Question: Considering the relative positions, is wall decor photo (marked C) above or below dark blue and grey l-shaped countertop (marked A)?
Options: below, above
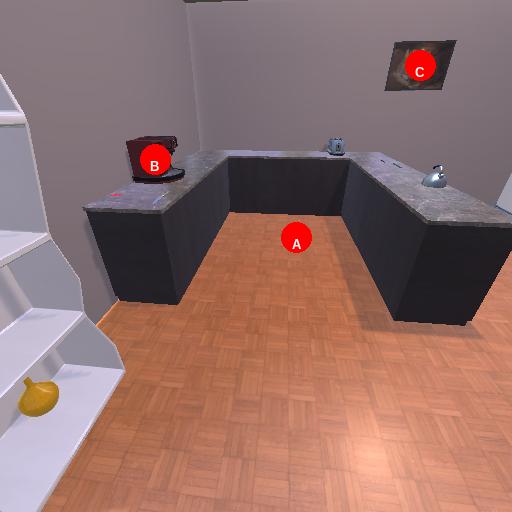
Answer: below